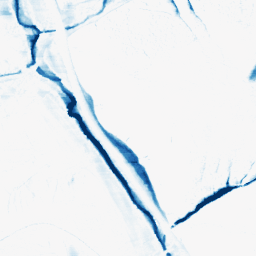
Category: morphological
Decomposition family: morphological_ellipse
Decomposition parameters: operation: closing
width: 5
height: 20
Upsampling method: quadratic
Upsampling parameters: scale: 2
Upsampling scale: 2